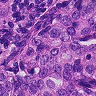
Metastatic tissue present: yes